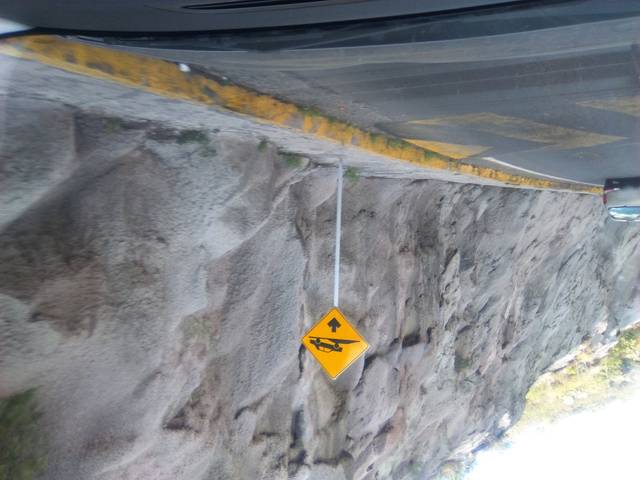
Region: Mexico
Coordinates: 21.009, -101.269